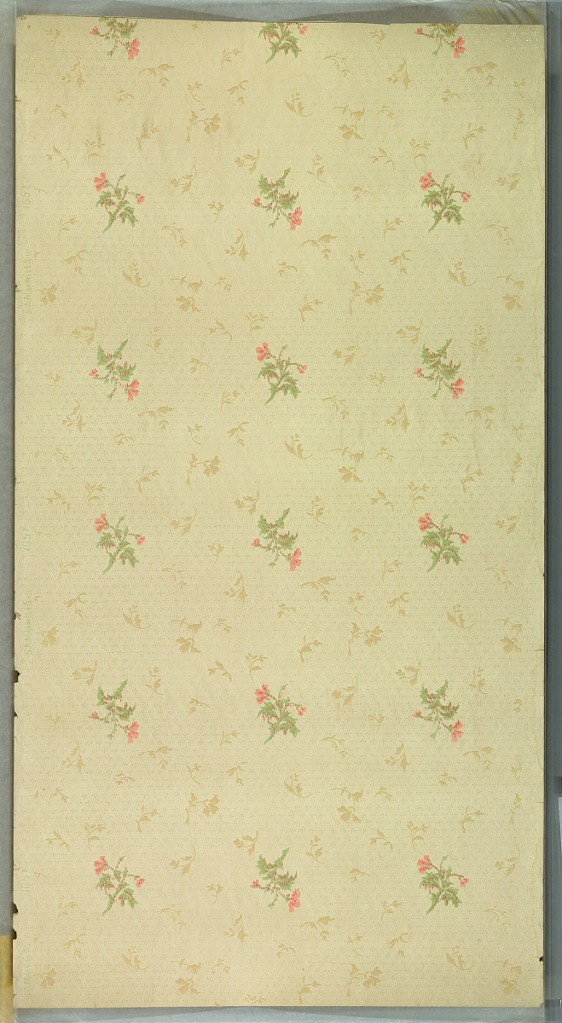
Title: Ceiling paper
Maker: Maxwell & Co., S.A., Chicago, Illinois, USA
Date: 1905–1915
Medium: Machine-printed paper, liquid mica
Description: Repeating pink floral motif with all-over, monochromatic, smaller floral motif. Background of dash and dot pattern. Cream ground. Printed in pinks, greens, beige and white liquid mica. Printed in selvedge: "S.A. Maxwell & Co." Pattern number "1657"